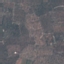
Land use / land cover: PermanentCrop